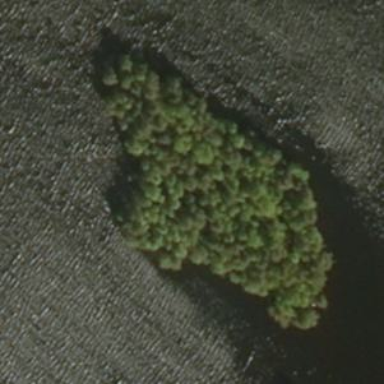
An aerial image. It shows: Image showing island.